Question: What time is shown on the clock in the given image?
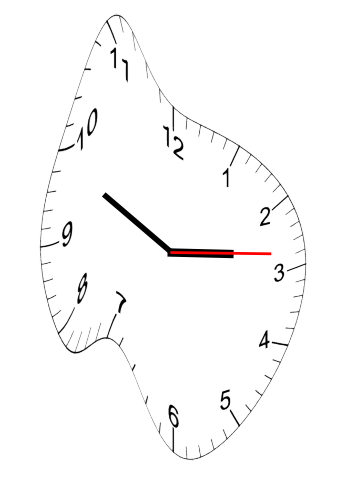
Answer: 02:49:14